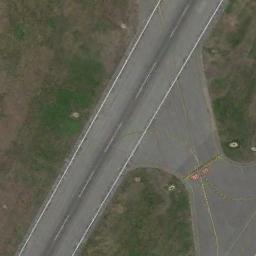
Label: runway